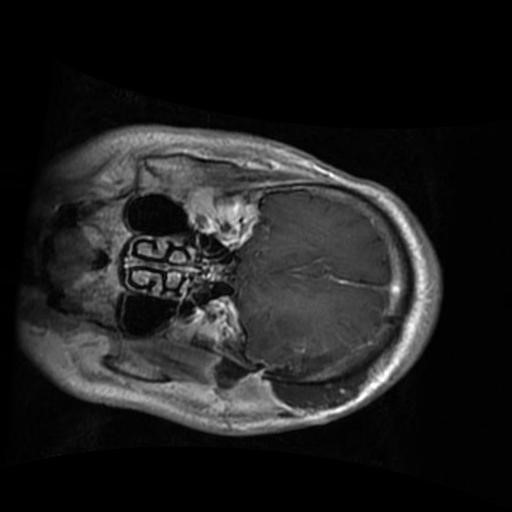
Label: brain_glioma